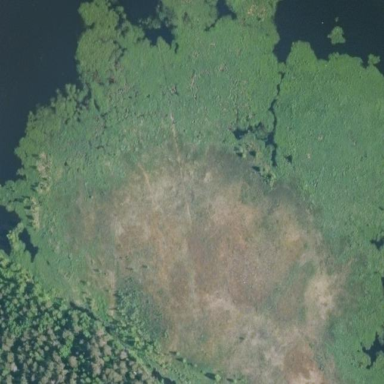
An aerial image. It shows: String bog wetland in natural setting.